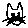
Label: cat